Field crop: maize
Growth stage: 2
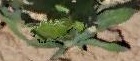
Species: maize